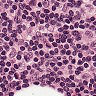
Metastatic tissue present: no